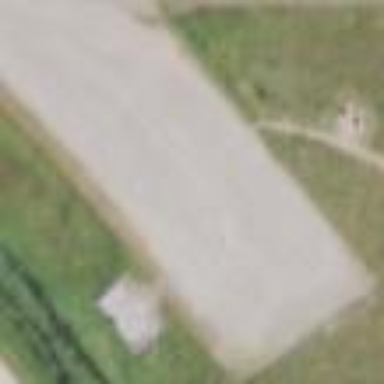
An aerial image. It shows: Gravel parking lot at the Sand Prairie WMA.